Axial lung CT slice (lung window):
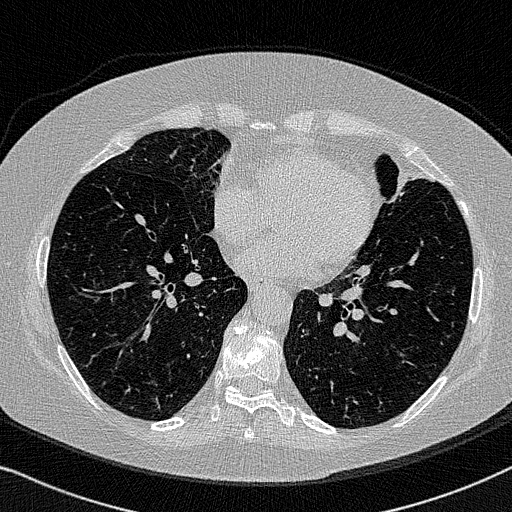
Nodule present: no